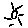
Label: sun